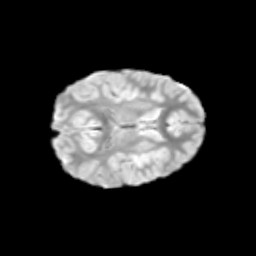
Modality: T2w
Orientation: axial
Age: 9
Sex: female
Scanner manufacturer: siemens
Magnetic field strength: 3 T
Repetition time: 3.8 s
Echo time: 0.07 s